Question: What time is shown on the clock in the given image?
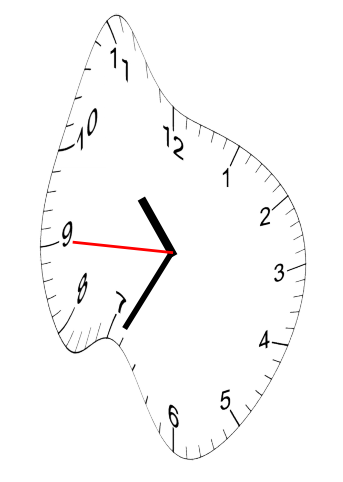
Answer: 10:34:45